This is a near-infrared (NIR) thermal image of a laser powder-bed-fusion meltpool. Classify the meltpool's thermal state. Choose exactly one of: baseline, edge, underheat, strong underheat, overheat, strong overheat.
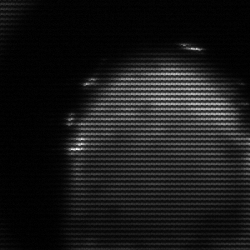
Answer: edge